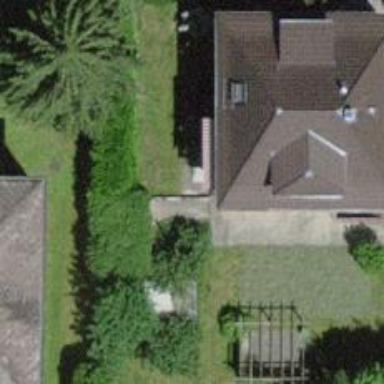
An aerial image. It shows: Building with hipped roof shape.